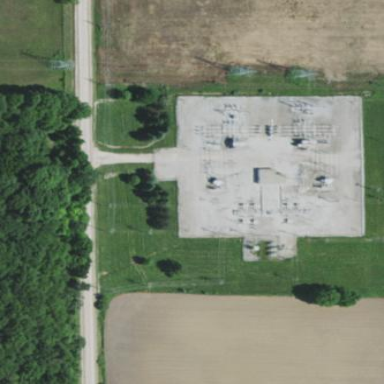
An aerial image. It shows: Fenced power substation at the transmission level.